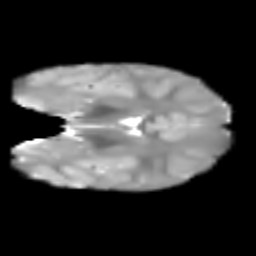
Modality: T2w
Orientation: coronal
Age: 7
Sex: male
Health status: healthy